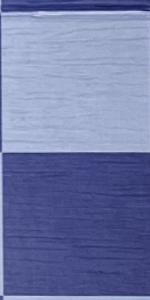
Label: Empty